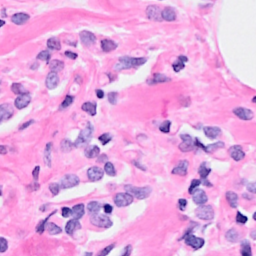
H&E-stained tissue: Breast